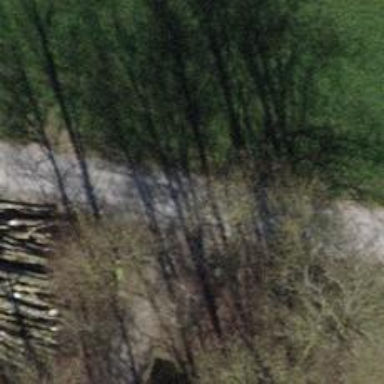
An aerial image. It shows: Pebblestone path.